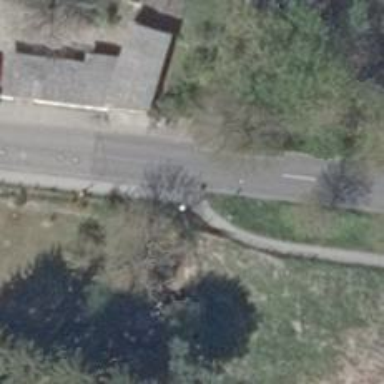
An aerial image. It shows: Paved sidewalk that serves as footway.